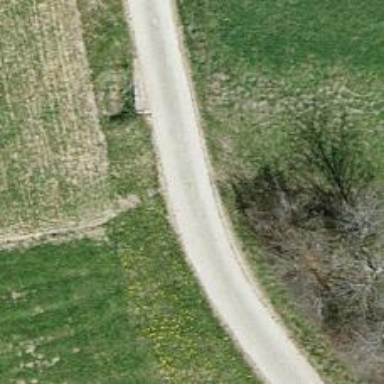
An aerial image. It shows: Service road with high-quality grade 1 track surface.